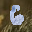
Label: 6